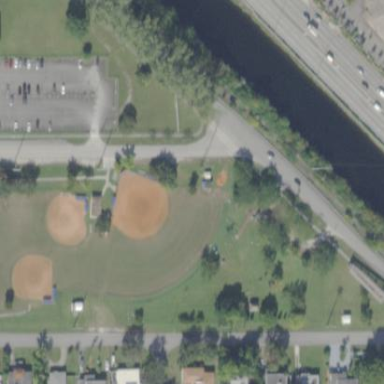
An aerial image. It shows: Baseball pitch for leisure land activities.